Question: Cant understand how to set margin in wrapped element. For example i have
'''
<body>
<section id="main">
<div id="video">
</div>
</section>
</body>
section#main{
width: 960px;
margin: 7% auto 0;
background: #000;
opacity: 0.86;
-webkit-border-radius: 5px;
-moz-border-radius: 5px;
border-radius: 5px;
}
div#video{
border: 1px solid red;
width: 640px;
height: 360px;
margin: 10px;
}
'''

As you can see - margin only on left and right.
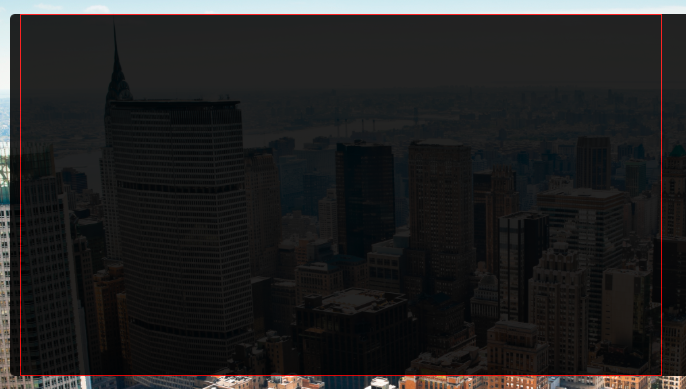
Answer: <URL> under some circumstances. Why not use padding?